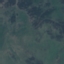
Label: HerbaceousVegetation